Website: slack
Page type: billing-address
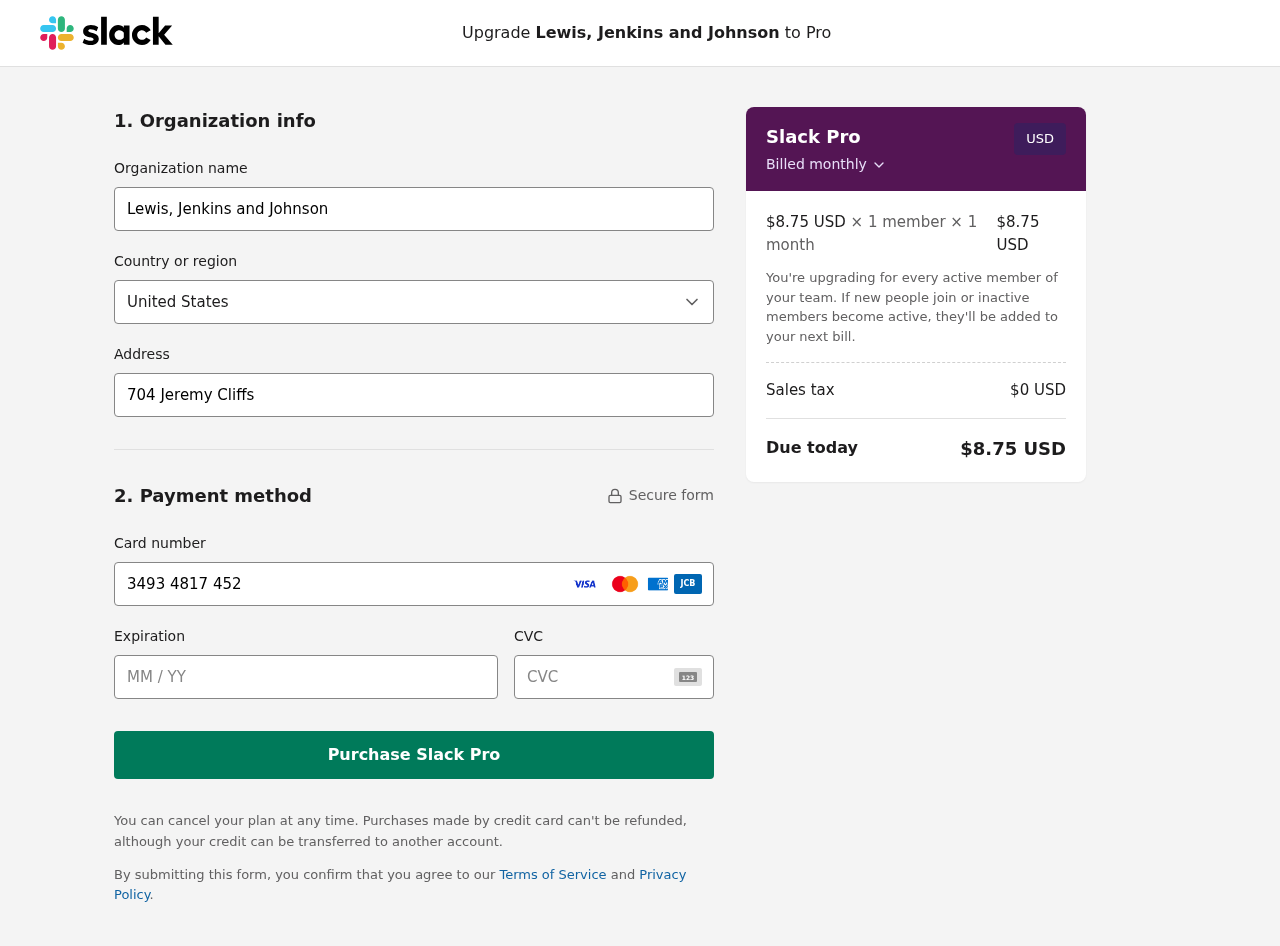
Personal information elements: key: PII_CARD_CVV
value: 4331
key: PII_CARD_EXPIRY
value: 01/29
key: PII_CARD_NUMBER
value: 3493 4817 4524 093
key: PII_COMPANY
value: Lewis, Jenkins and Johnson
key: PII_COUNTRY
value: United States
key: PII_STREET
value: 704 Jeremy Cliffs
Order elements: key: ORDER_PRICE_PER_MEMBER
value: $8.75 USD
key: ORDER_MEMBER_COUNT
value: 1
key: ORDER_MONTH_COUNT
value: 1
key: ORDER_SUBTOTAL
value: $8.75 USD
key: ORDER_TAX
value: $0
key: ORDER_TOTAL
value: $8.75 USD